Field crop: tomato
Growth stage: 1
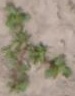
Species: portulaca